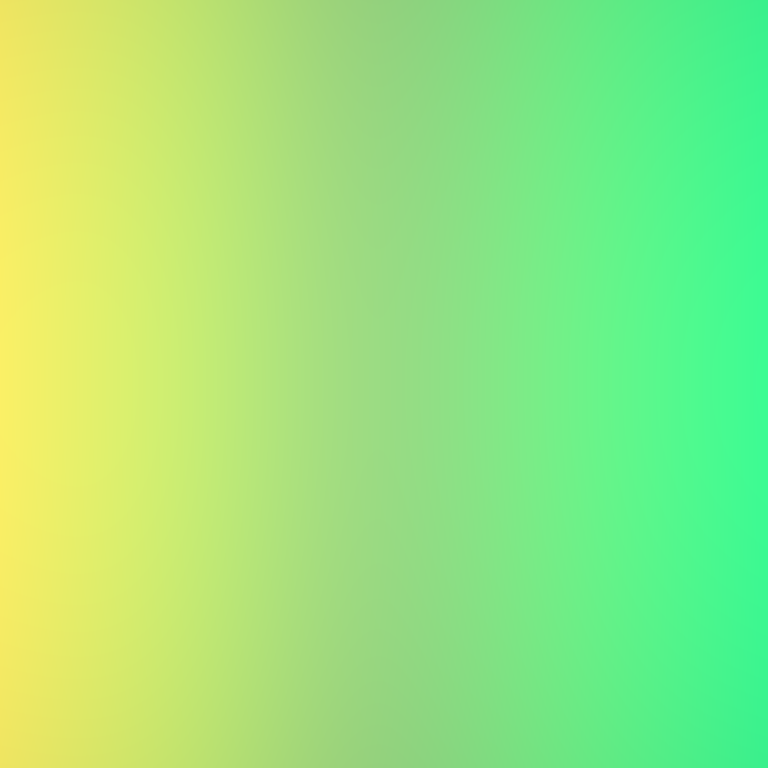
Abstract light effect, smooth gradient from yellow to green, calm atmosphere, soft glow, no room, no furniture, no objects.